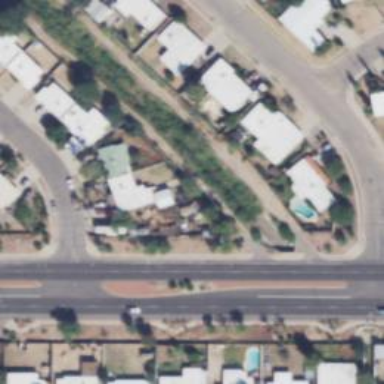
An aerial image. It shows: Alleyway designated as service road.